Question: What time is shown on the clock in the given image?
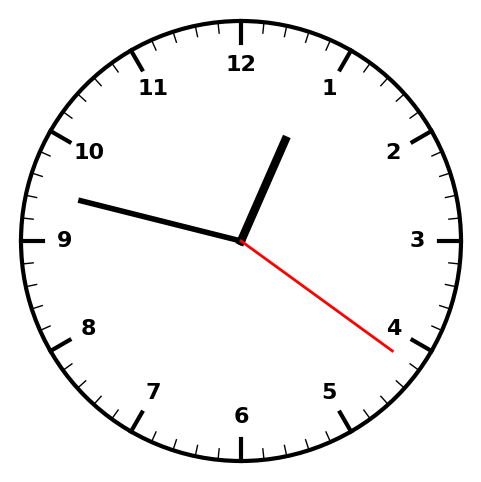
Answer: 12:47:21